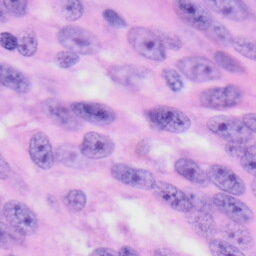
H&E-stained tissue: Skin